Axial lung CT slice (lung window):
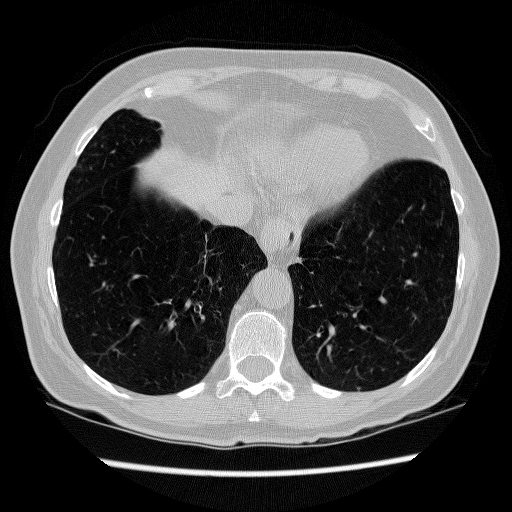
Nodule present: no